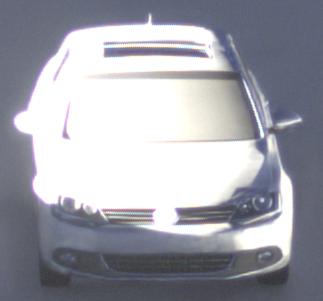
Make: VW
Model: Jetta 1.2 TSI
Detailed model: Jetta (IV)
Model produced from: 2011/01
Model produced until: 2014/08
Doors: 4
Color: white
Road condition: dry road
Daytime: sunrise or sunset
Contrast: high contrast